The plot shows how the frequency content of a bearing vibration signal evolves over time (STFT spectrogram). Classify the bearing condition as one of: normal, inner_race, outer_race, ball.
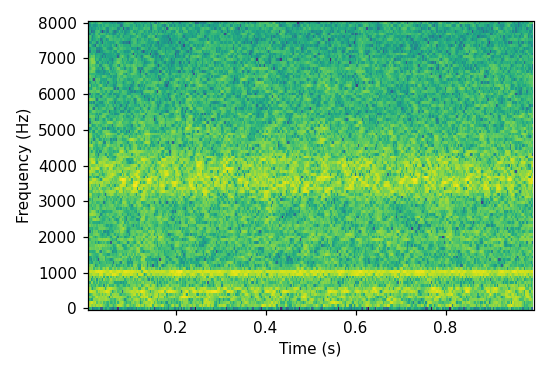
Answer: normal